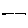
Label: line